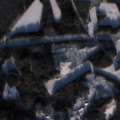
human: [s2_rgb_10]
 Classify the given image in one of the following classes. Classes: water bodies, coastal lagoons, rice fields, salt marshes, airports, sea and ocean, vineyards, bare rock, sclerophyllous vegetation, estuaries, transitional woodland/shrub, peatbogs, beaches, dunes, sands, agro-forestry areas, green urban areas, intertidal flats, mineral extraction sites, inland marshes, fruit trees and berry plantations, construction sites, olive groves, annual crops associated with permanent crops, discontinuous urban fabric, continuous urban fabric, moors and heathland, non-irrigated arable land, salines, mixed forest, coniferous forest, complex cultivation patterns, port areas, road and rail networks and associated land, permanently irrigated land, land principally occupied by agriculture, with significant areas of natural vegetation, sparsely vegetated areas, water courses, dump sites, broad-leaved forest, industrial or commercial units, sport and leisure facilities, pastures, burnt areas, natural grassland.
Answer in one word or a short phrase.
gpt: land principally occupied by agriculture, with significant areas of natural vegetation, coniferous forest, mixed forest